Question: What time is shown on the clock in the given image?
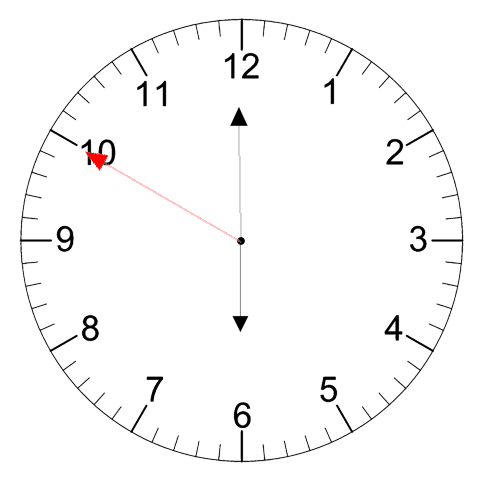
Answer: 05:59:50